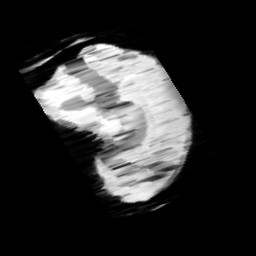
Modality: minIP
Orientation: sagittal
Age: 9
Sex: female
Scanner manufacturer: siemens
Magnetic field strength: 3 T
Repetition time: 0.027 s
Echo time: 0.02 s